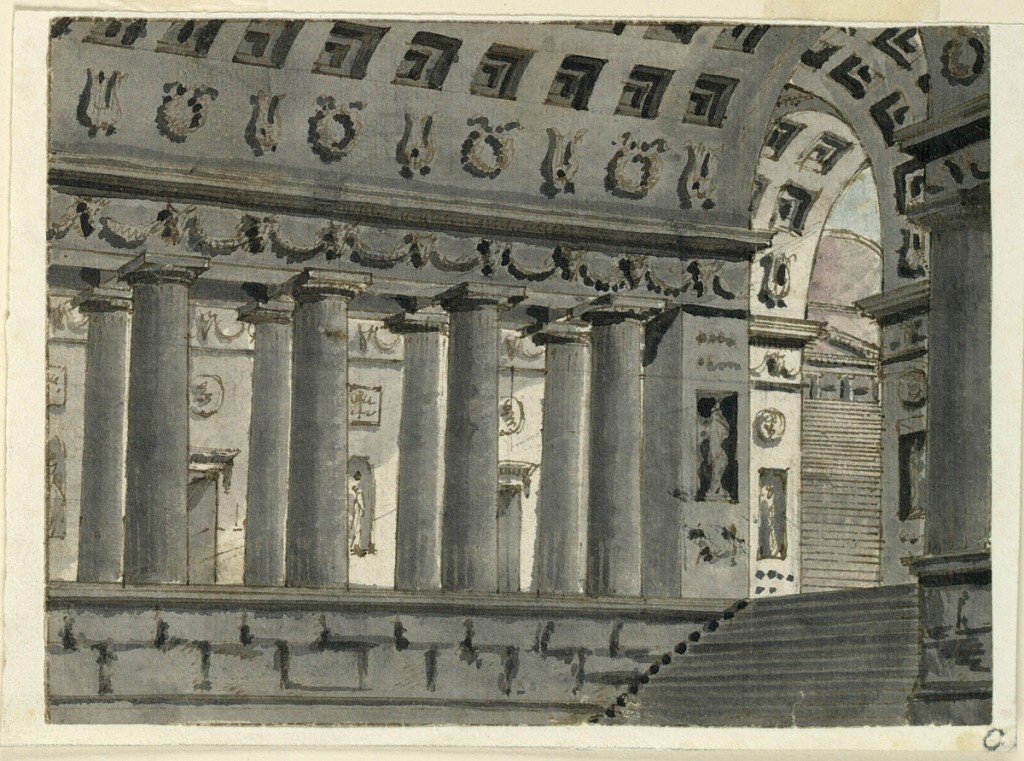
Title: Stage Design, Atrium
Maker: Angelo Toselli, ca. 1765? – 1826
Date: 1815–30
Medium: Pen and brown ink, brush and watercolor on paper
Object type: Drawing
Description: Horizontal rectangle. A wall with barrel vaulted subdivisions and a double row of classic columns in the center. Stairs are leading up to a temple, in the background.